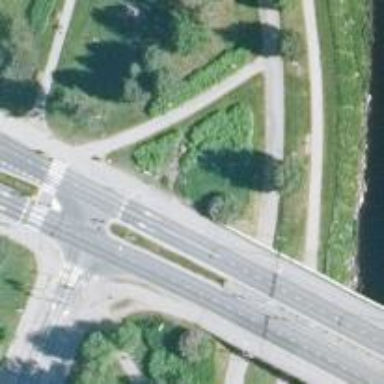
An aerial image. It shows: Cable-stayed bridge for cyclists with asphalt surface.